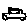
Label: car